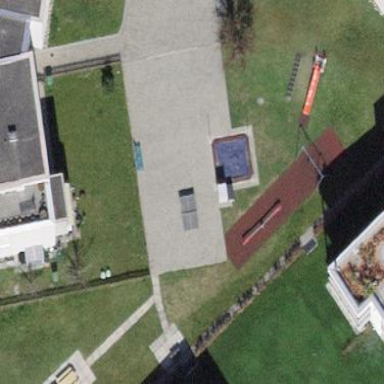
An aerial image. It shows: Playground area for leisure activities on the land.